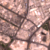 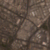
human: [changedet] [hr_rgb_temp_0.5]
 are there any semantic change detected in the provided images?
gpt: There is no difference.